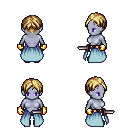
a pixel art fantasy rpg character, female body template, dark elf, purple skin, overskirt, gold greaves, blonde parted hairstyle, gold gloves, brown slippers, dagger, four views (front, back, left, right), 2x2 character sprite sheet, small pixel art, hard edges, no anti-aliasing